Field crop: maize
Growth stage: 2
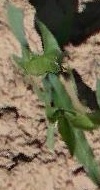
Species: maize